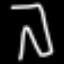
Label: pants